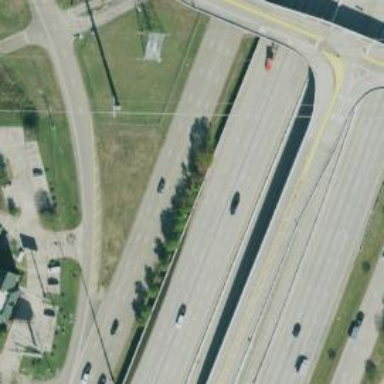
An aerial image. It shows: Secondary road with frontage road.